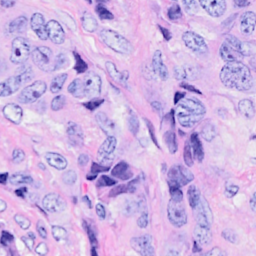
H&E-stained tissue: Breast